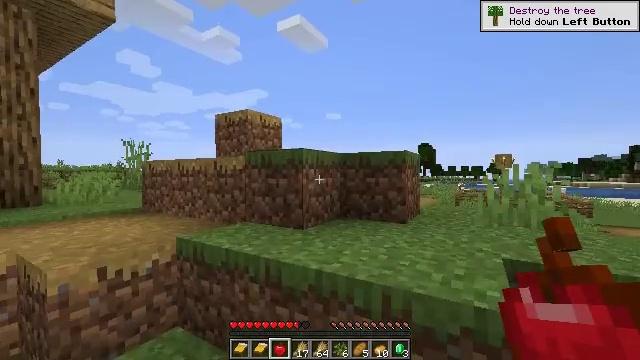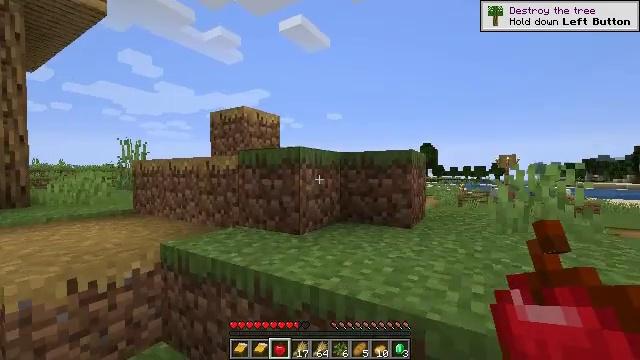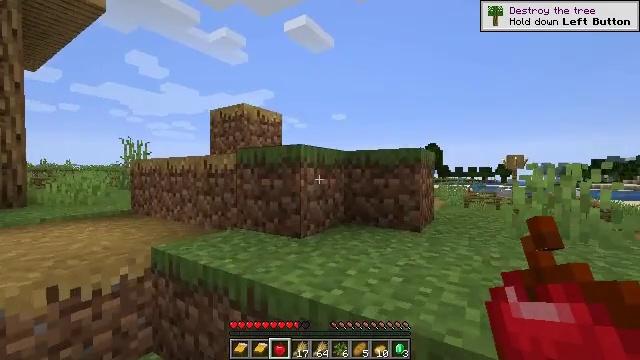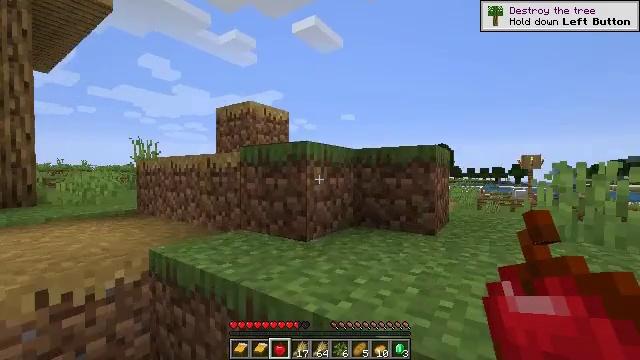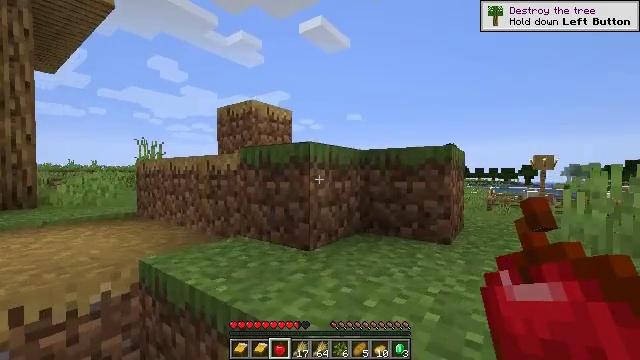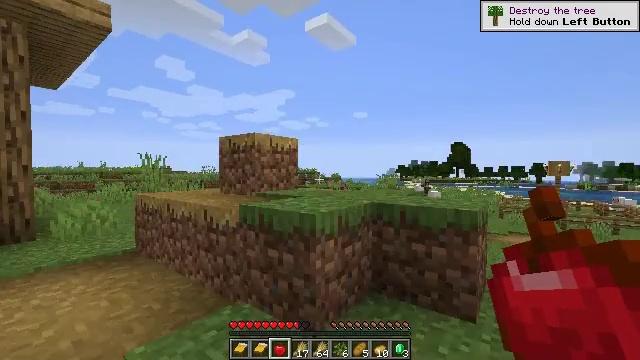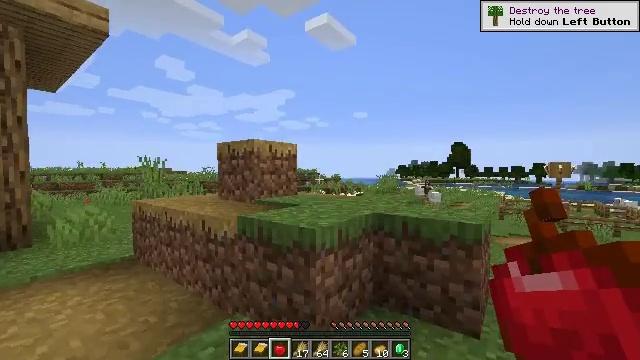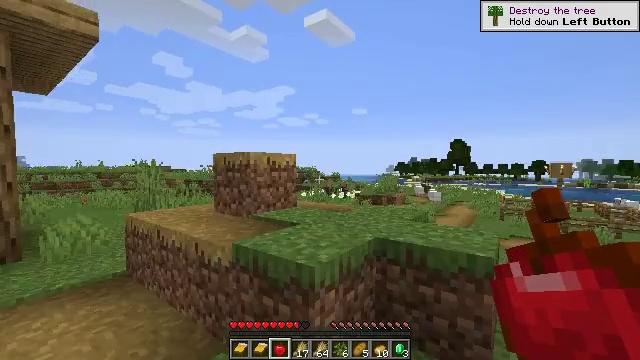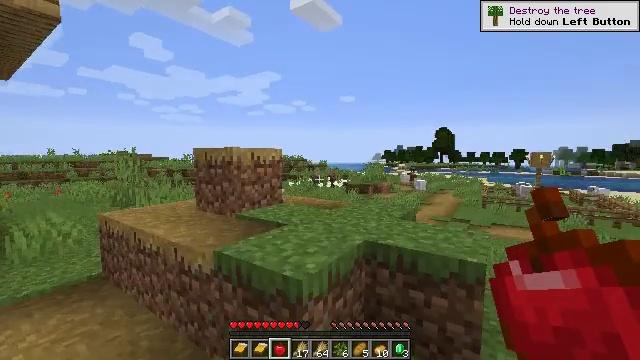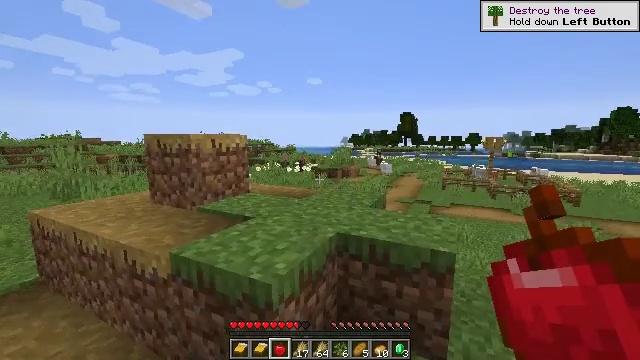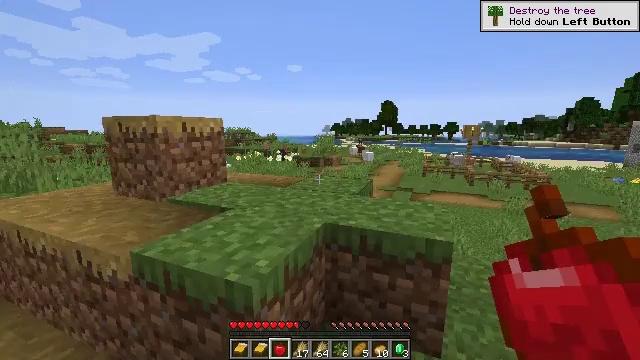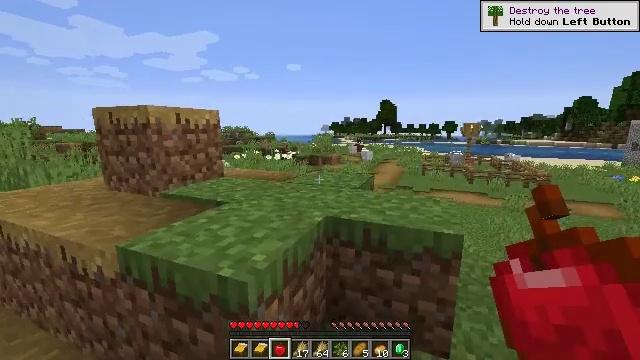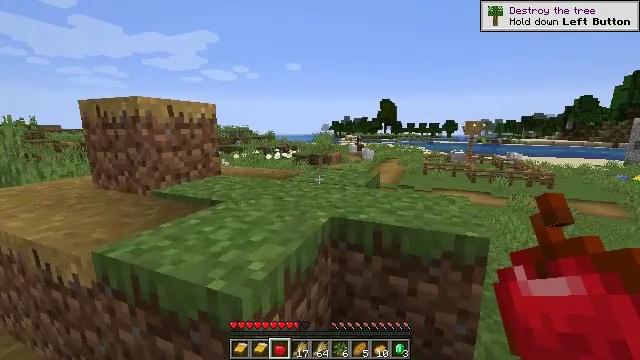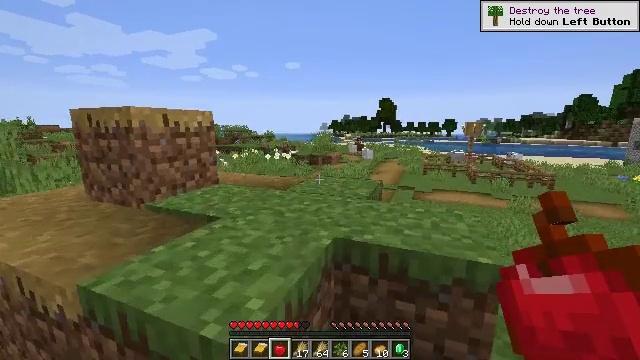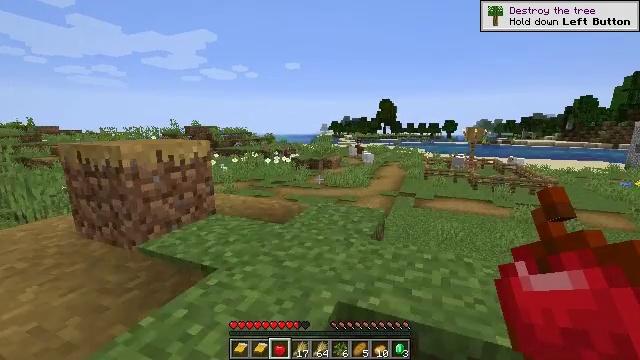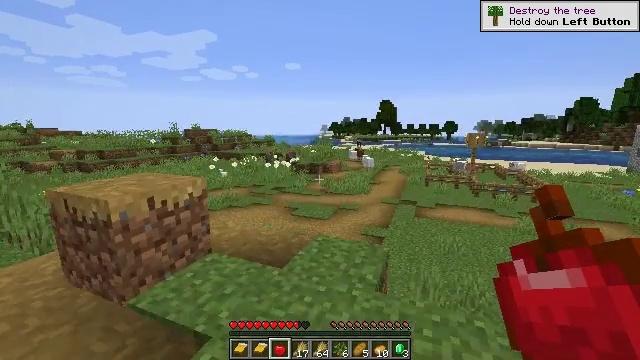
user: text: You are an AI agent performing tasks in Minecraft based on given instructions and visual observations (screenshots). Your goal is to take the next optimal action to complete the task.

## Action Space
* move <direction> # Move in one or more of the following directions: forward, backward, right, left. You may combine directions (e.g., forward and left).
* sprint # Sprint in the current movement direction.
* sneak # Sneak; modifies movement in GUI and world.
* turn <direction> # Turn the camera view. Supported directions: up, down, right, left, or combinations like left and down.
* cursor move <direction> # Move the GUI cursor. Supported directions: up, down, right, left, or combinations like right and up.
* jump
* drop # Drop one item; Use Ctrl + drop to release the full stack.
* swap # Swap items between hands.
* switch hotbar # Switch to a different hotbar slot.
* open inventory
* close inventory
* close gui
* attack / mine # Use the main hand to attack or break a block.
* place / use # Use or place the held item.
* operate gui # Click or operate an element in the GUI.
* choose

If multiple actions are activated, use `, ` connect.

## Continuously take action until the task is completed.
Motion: motion action
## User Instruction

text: craft item air
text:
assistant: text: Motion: move forward
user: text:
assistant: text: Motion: move forward
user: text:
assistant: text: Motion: move forward, turn left
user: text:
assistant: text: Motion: move forward, turn left, jump
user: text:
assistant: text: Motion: move forward, turn left, jump
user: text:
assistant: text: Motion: move forward, jump
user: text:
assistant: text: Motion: move forward, jump
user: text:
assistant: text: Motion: move forward, turn right and down
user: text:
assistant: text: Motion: move forward, turn right and down
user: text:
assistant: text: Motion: move forward, turn right and down
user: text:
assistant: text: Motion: move forward
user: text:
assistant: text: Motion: move forward, jump
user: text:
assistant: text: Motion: move forward, jump
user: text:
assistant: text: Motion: move forward, jump
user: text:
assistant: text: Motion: move forward, jump
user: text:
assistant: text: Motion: move forward
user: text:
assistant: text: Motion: move forward
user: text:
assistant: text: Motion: move forward
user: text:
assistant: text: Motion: move forward, turn down, jump
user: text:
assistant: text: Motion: move forward, turn down, jump
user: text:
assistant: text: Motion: move forward, turn left, jump
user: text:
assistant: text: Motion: move forward, turn left and up
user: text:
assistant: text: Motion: move forward and move right, turn left and up
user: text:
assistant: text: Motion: move forward and move right, turn left
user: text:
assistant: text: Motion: move forward and move right, turn left
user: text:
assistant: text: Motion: move forward and move right
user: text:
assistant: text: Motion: move forward and move right
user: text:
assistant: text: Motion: move forward and move right
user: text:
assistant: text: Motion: move forward and move right
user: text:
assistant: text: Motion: move forward and move right